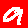
Digit: 9